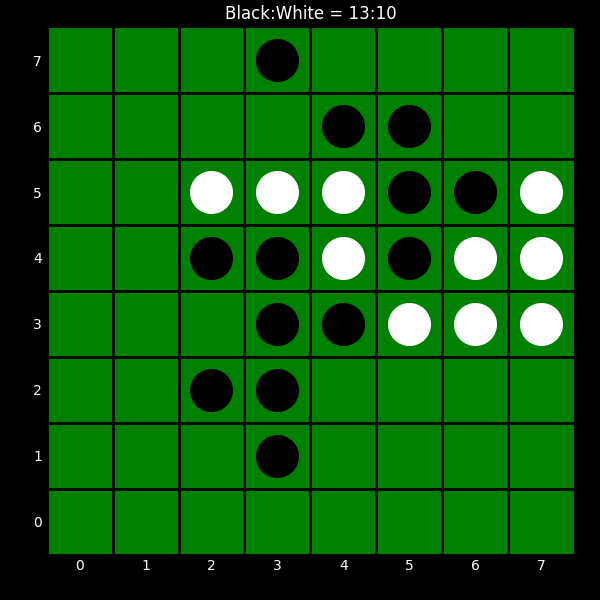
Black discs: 13
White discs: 10